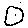
Label: circle